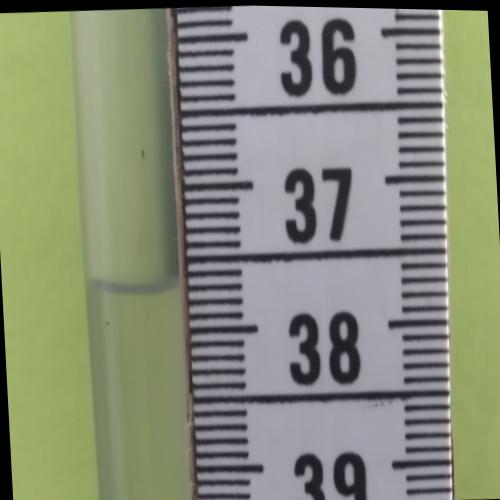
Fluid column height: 37.7 cm